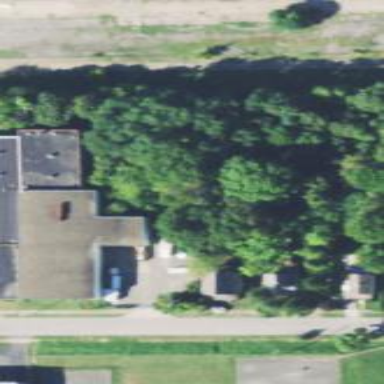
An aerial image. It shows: Industrial building.